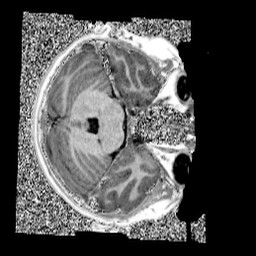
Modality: UNIT1
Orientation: axial
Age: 11
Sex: female
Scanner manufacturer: siemens
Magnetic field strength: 3 T
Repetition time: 4 s
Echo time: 0.00299 s